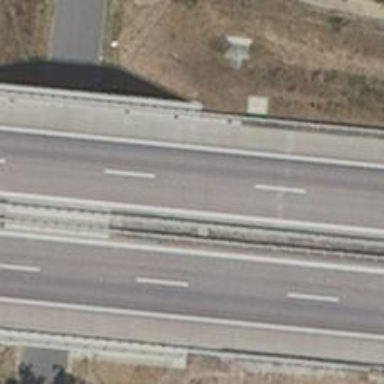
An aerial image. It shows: Motorway.